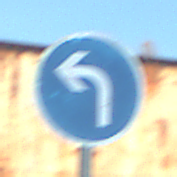
Verkehrszeichen: VorgeschriebeneFahrtrichtungLinks
Umgebung: Outdoor, Suburban
Tageszeit: MorningAfternoon
Wetter: Clear
Licht: Natural
Jahreszeit: NotSpecified
Kontrast: HighContrast